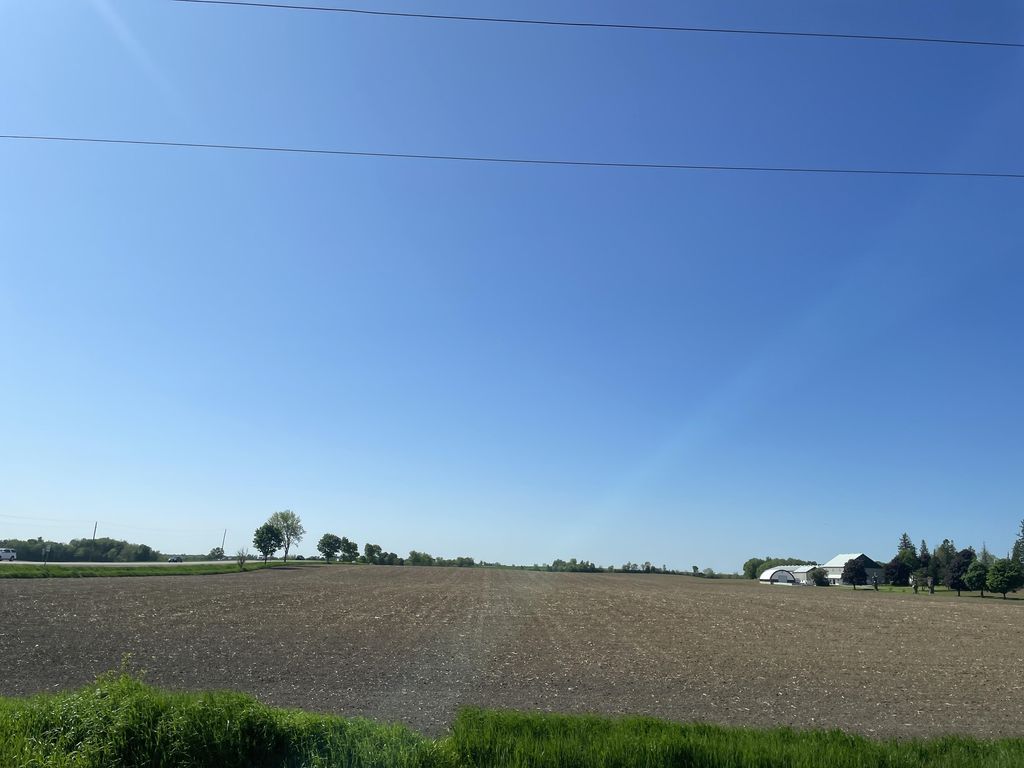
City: kitchener-waterloo